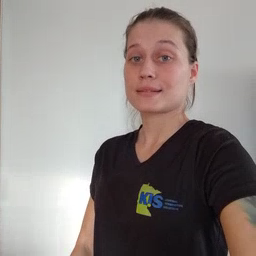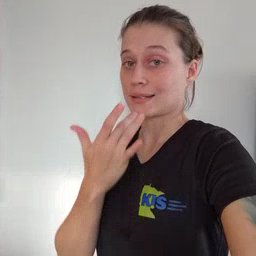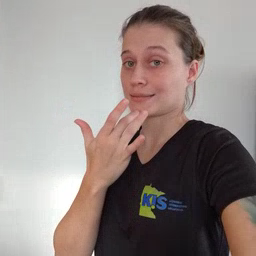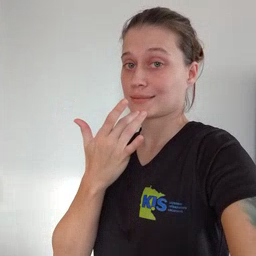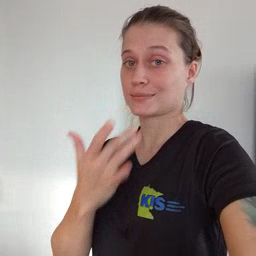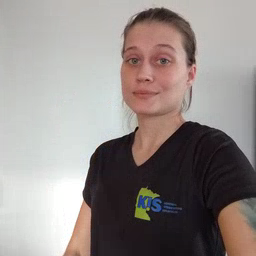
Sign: taste